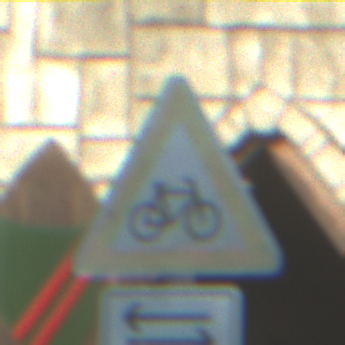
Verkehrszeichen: RadverkehrLinks
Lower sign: RichtungsangabeDurchPfeile7
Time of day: MorningAfternoon
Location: Outdoor (Urban)
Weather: PartlyCloudy
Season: NotSpecified
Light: Natural